This time-frequency spectrogram was computed from a bearing vibration snapshot; brighter regions carry more energy. Based on the visible evidence, which condition applies: normal, inner_race, outer_race, ball?
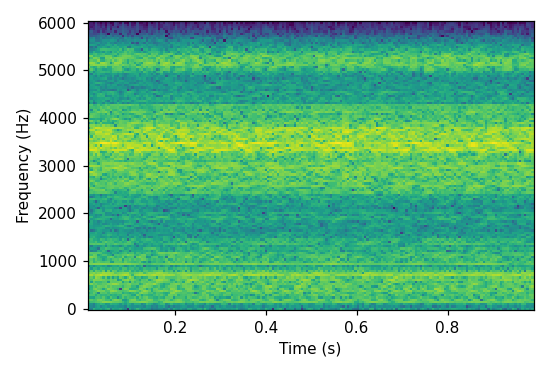
Answer: outer_race